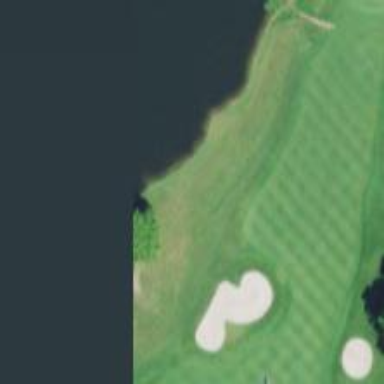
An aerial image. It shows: Golf fairway surrounded by grass in golf sport setting.